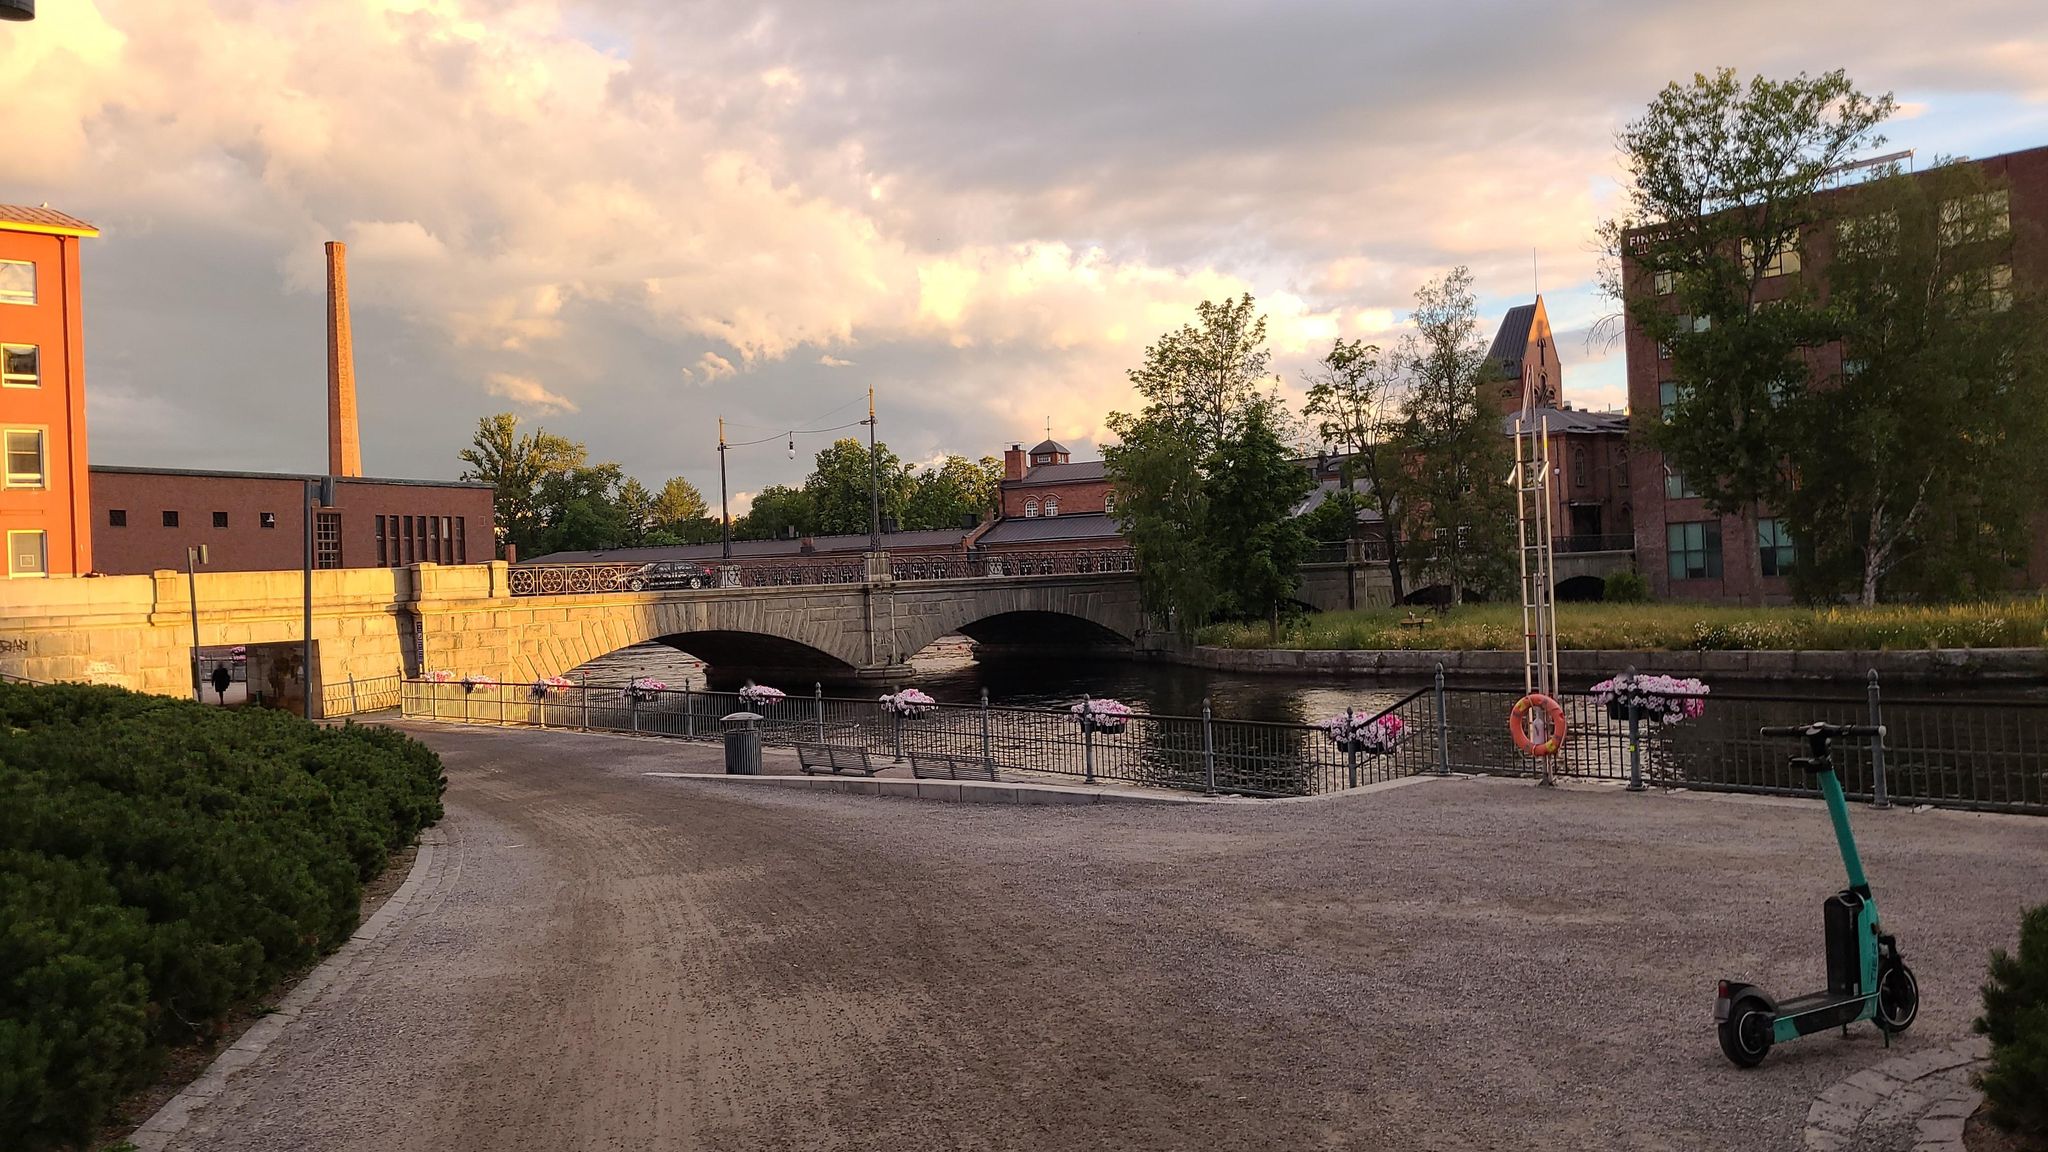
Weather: clear
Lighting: day
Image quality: good
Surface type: walking surface
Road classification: cycleway
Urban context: urban centre
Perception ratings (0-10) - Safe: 0.61, Lively: 7.52, Beautiful: 4.76, Boring: 5.33, Depressing: 2.88, Wealthy: 4.32